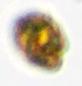
Label: Akashiwo